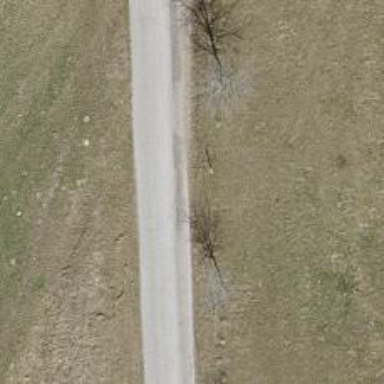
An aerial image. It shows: Unclassified road.